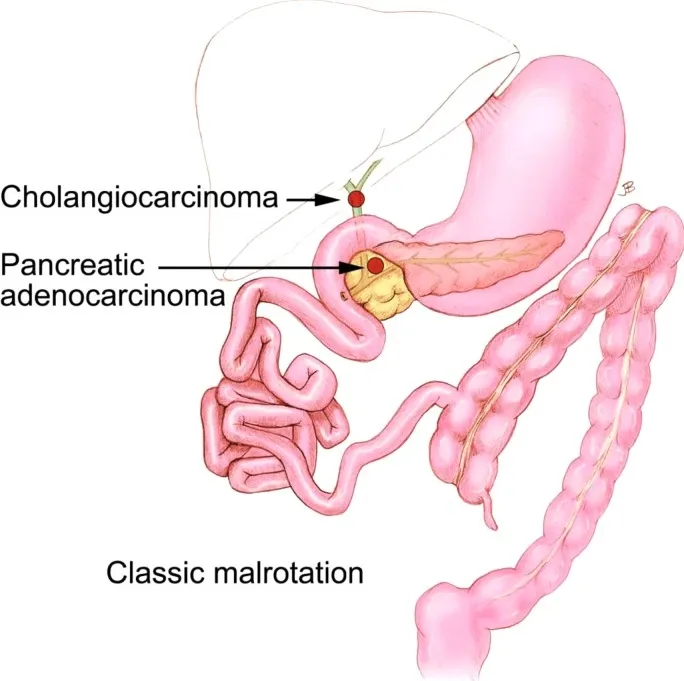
An illustration showing a classic gastrointestinal malrotation, with the entire colon on the left side of the abdomen. The location of malignant involvement from Cases 1 (cholangiocarcinoma) and 2 (pancreatic adenocarcinoma) is delineated.
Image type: radiology (ct)